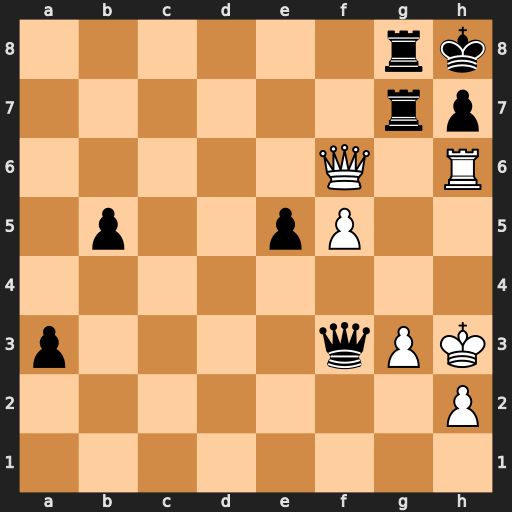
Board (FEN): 6rk/6rp/5Q1R/1p2pP2/8/p4qPK/7P/8
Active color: w
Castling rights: -
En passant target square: -
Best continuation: Rxh7+ Kxh7 Qh4+ Qh5 Qxh5#